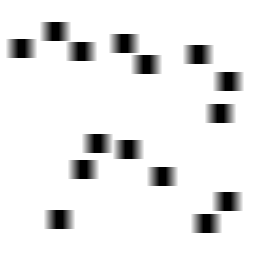
Squares: 15
Triangles: 0
Stars: 0
Total shapes: 15